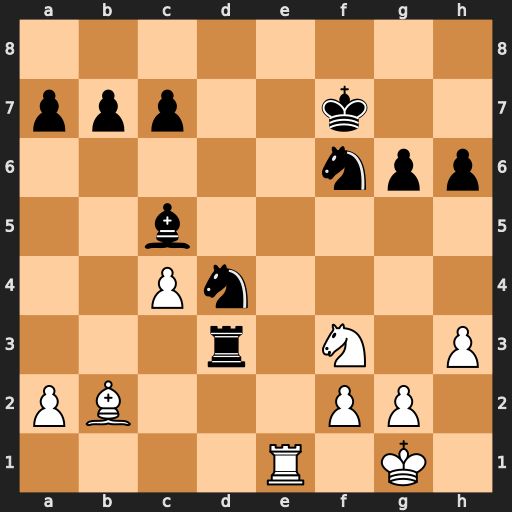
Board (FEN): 8/ppp2k2/5npp/2b5/2Pn4/3r1N1P/PB3PP1/4R1K1
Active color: w
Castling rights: -
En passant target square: -
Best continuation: Ne5+ Kf8 Nxd3